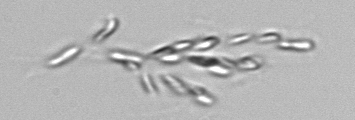
Label: Dinobryon